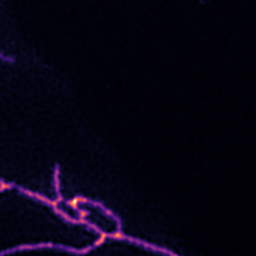
Label: Super-resolution ER image